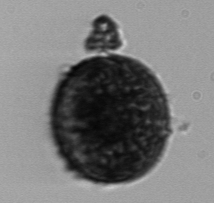
Label: Thalassiosira